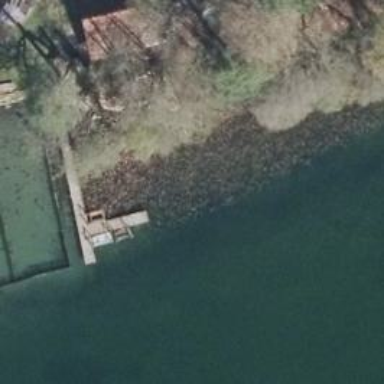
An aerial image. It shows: Man-made pier.